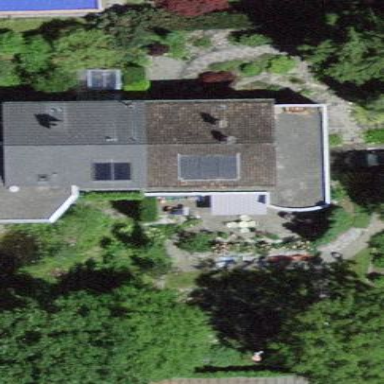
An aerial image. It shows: Terrace building.